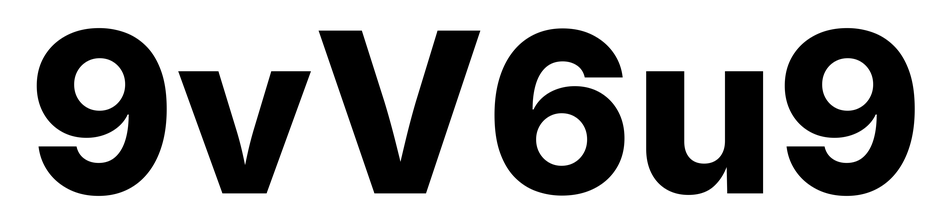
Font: Inter_ExtraBold